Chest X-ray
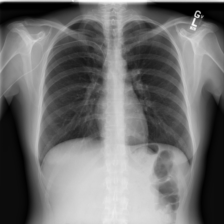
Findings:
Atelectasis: negative
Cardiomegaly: negative
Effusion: negative
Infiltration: negative
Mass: negative
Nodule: negative
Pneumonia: negative
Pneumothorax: negative
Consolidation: negative
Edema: negative
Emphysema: negative
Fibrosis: negative
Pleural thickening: negative
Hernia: negative